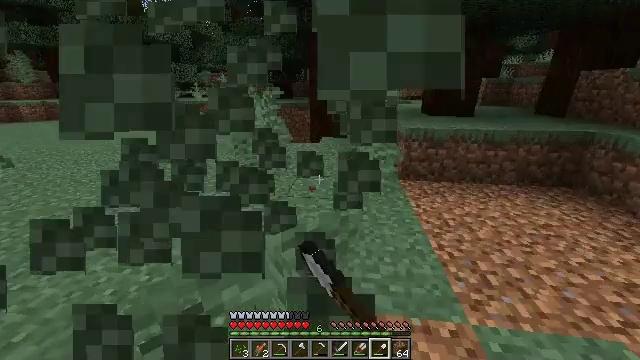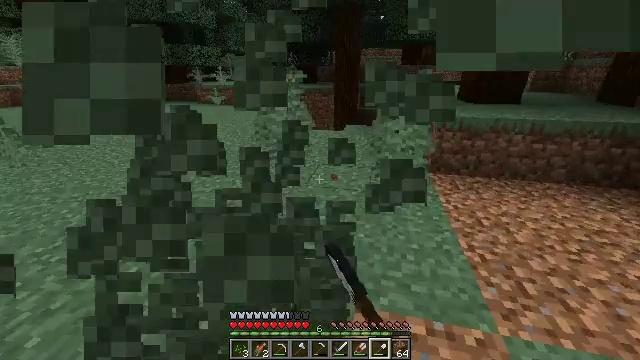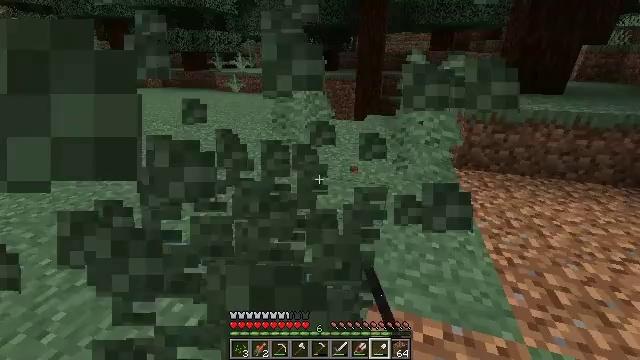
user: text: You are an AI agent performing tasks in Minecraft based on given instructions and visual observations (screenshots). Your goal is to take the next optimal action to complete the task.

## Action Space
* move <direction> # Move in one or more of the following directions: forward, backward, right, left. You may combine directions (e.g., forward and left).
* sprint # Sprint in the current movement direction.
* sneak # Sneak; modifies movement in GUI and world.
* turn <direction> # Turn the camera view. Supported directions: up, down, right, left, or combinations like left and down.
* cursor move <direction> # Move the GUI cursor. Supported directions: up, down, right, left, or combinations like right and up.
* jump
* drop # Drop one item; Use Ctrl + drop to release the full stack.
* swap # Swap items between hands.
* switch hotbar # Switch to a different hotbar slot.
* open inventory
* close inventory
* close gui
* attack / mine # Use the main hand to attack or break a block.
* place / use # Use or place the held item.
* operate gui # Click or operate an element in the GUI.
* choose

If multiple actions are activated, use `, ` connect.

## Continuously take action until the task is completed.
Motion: motion action
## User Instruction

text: Remove the large fern from the terrain.
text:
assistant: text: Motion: turn left and down, attack / mine
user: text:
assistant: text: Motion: turn left and down
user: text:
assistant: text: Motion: attack / mine